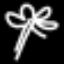
Label: palm tree